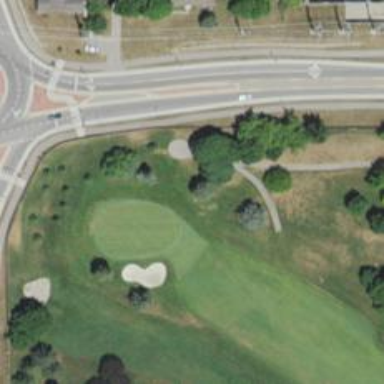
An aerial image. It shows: View of golf hole.